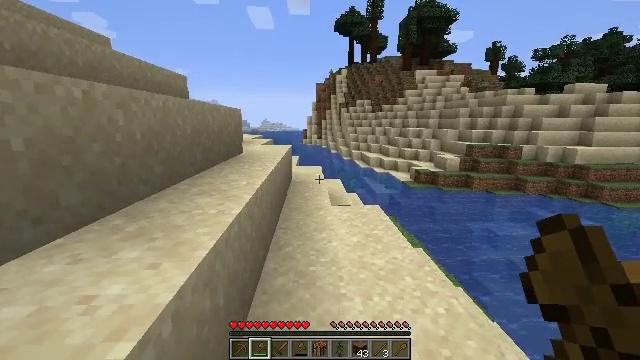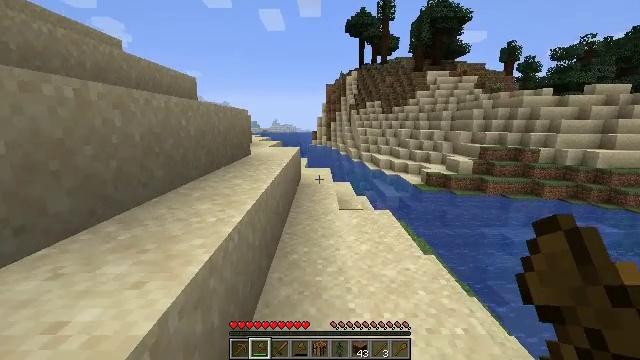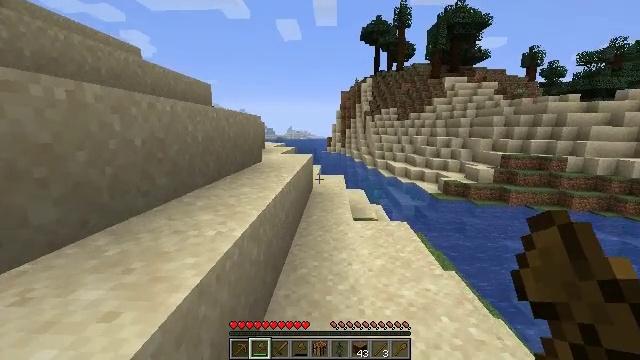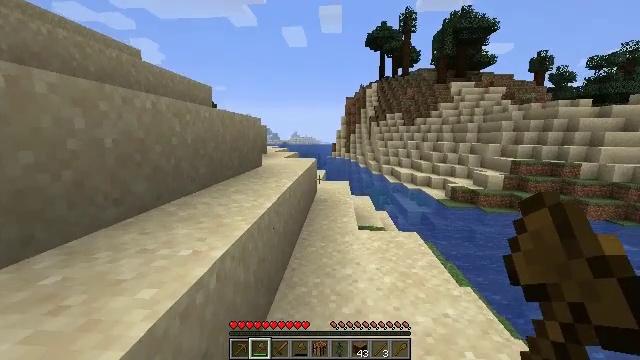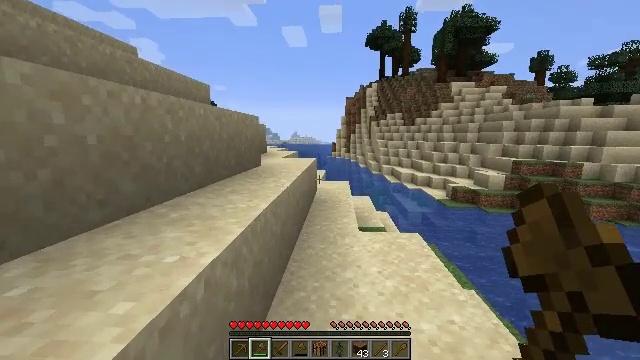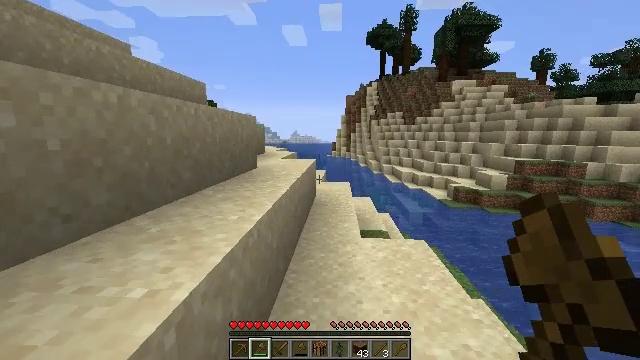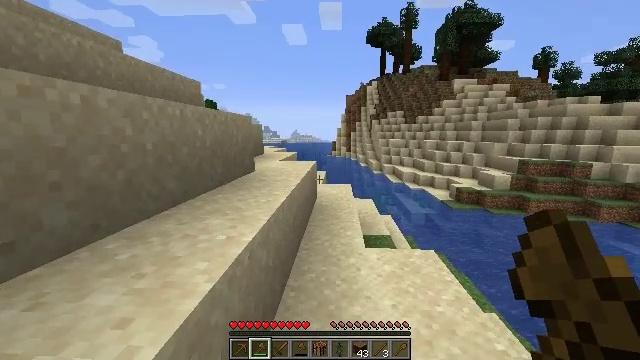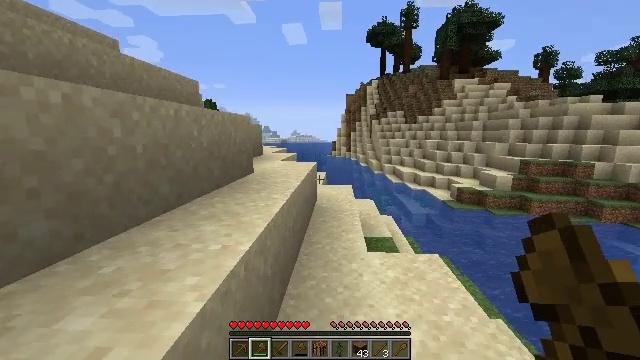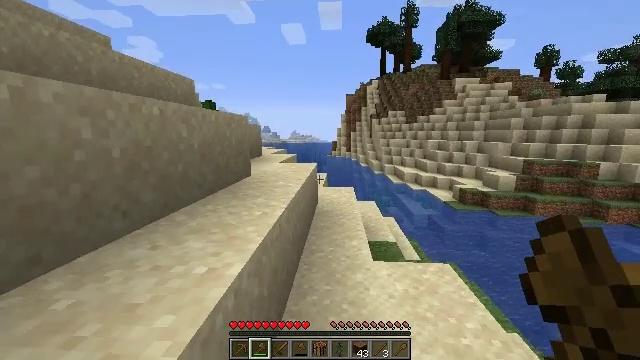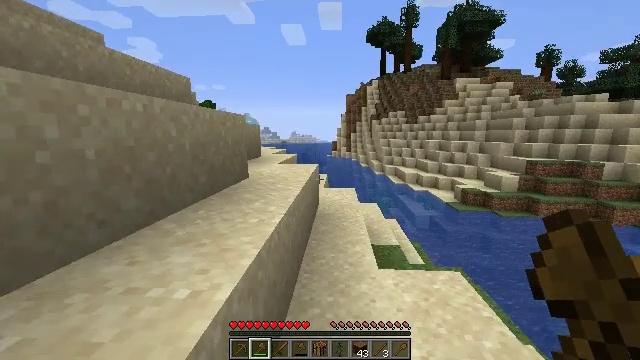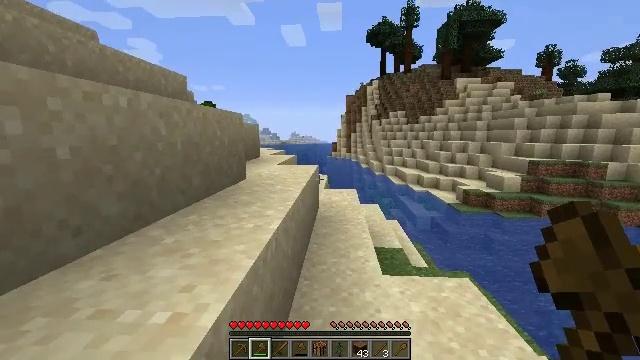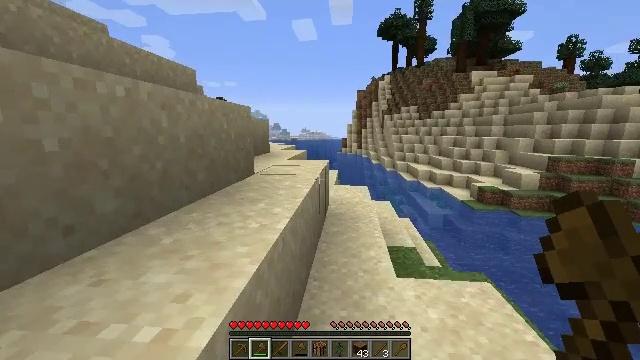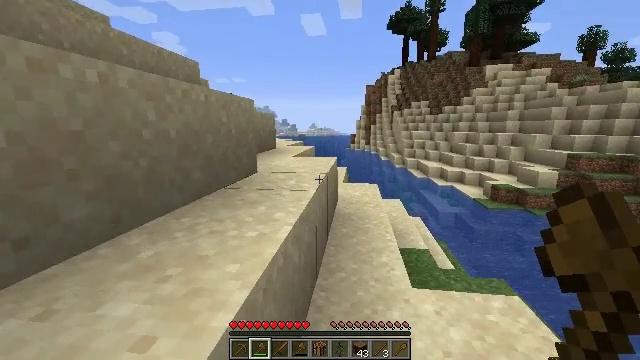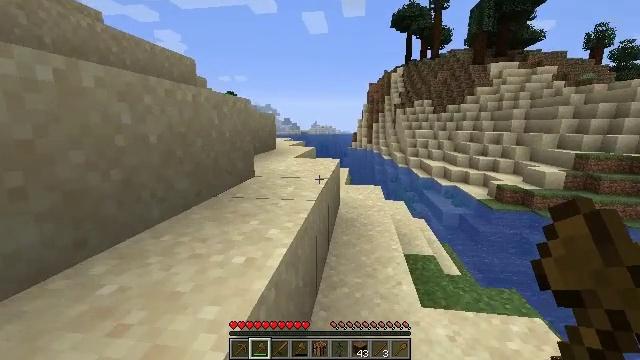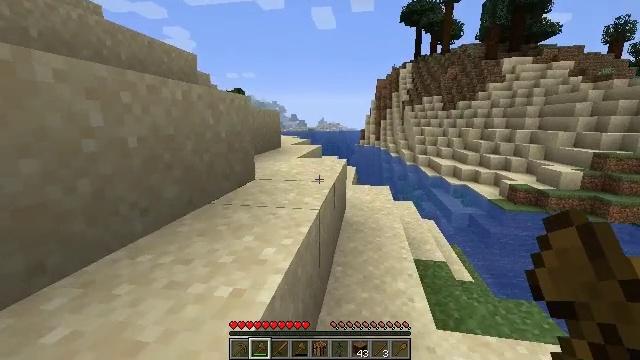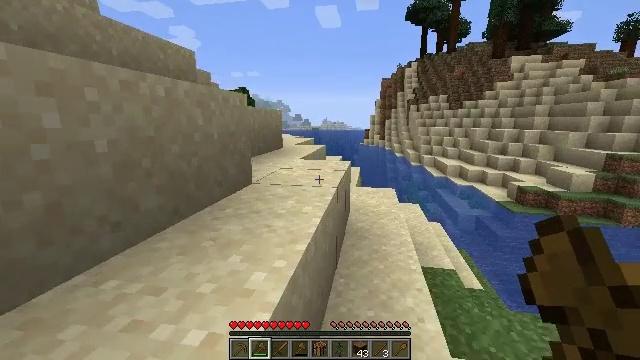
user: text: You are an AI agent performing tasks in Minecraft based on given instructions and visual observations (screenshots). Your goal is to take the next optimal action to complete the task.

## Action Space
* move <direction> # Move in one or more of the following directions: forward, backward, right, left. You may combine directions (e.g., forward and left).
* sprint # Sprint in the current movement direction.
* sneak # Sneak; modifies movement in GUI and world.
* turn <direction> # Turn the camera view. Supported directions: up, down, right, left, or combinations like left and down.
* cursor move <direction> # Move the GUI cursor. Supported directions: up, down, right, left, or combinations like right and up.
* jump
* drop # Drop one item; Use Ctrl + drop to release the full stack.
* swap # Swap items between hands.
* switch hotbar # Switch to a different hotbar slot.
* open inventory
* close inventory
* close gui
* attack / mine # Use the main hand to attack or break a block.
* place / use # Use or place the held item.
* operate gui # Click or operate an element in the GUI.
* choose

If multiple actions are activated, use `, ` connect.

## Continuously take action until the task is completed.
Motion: motion action
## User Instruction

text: Dig up some sand.
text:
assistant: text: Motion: move forward, turn left
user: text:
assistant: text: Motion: move forward, turn left and up
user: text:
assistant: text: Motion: move forward, turn left
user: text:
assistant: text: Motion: move forward
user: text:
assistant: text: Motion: move forward
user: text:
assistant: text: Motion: move forward
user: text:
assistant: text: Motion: move forward
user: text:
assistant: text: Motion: move forward
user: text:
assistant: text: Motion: move forward
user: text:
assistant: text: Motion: move forward
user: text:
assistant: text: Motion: move forward, turn left and down
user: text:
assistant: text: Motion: move forward, turn left
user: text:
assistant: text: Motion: move forward
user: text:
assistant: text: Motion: move forward, turn left
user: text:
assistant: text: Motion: move forward
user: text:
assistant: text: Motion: move forward, turn left
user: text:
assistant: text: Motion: move forward
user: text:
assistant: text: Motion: move forward
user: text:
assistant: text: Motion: move forward
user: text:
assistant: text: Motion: move forward
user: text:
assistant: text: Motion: move forward
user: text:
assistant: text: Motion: move forward
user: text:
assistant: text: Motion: move forward, jump
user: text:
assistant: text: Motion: move forward, jump
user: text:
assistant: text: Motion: move forward, jump
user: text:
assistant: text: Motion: move forward, jump
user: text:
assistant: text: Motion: move forward and move left
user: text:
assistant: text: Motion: move forward and move left
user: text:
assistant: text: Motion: move forward and move left
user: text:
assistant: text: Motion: move forward and move left